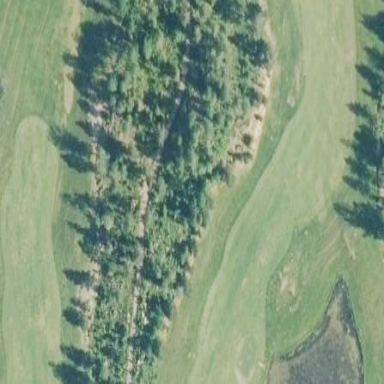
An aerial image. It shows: Grassy area designated as golf fairway.